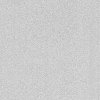
Atmospheric dust classification: dusty